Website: apple
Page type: billing-address
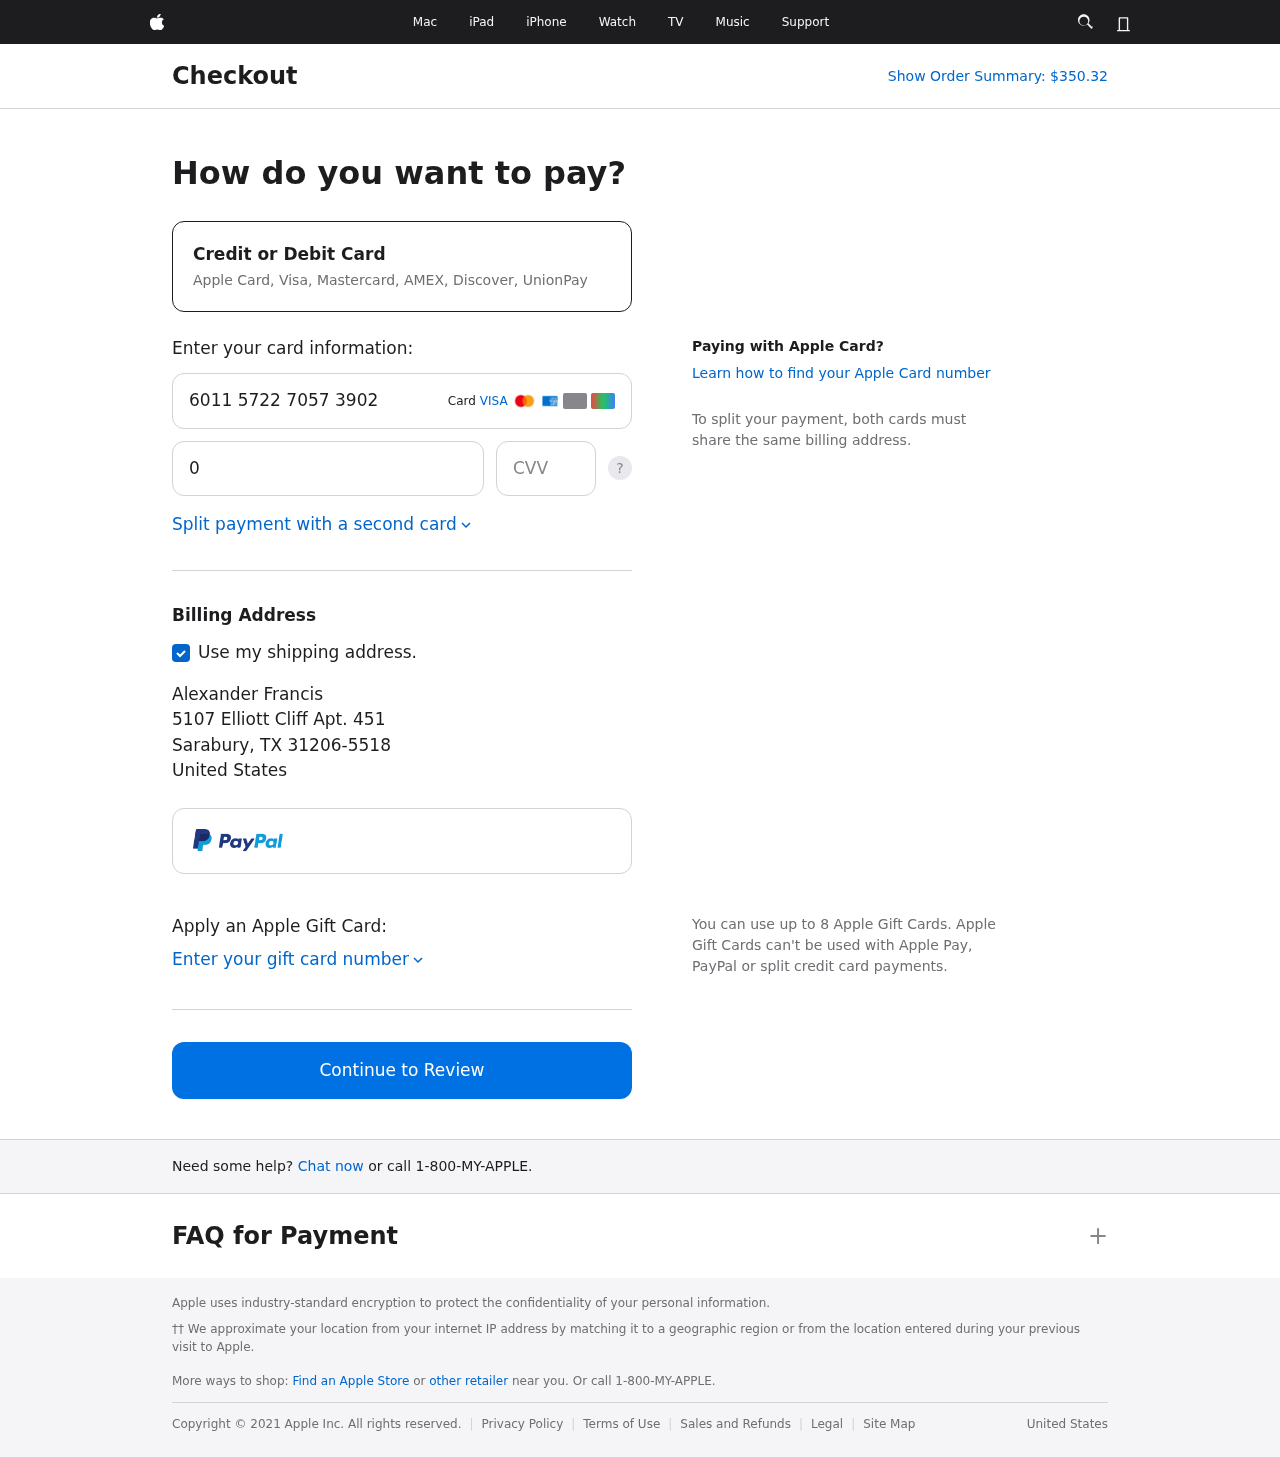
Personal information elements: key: PII_CARD_CVV
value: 125
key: PII_CARD_EXPIRY
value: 01/26
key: PII_CARD_NUMBER
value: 6011 5722 7057 3902
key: PII_CITY
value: Sarabury
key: PII_COUNTRY
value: United States
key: PII_FULLNAME
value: Alexander Francis
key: PII_POSTCODE_FULL
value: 31206-5518
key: PII_STATE_ABBR
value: TX
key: PII_STREET
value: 5107 Elliott Cliff Apt. 451
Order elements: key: ORDER_TOTAL
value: Show Order Summary: $350.32